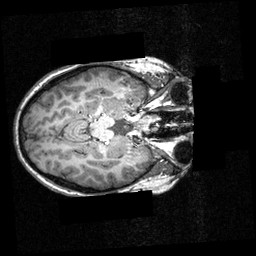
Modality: T1w
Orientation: axial
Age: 16
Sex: female
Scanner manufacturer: siemens
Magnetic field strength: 3.951 T
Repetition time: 1.5 s
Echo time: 0.00335 s